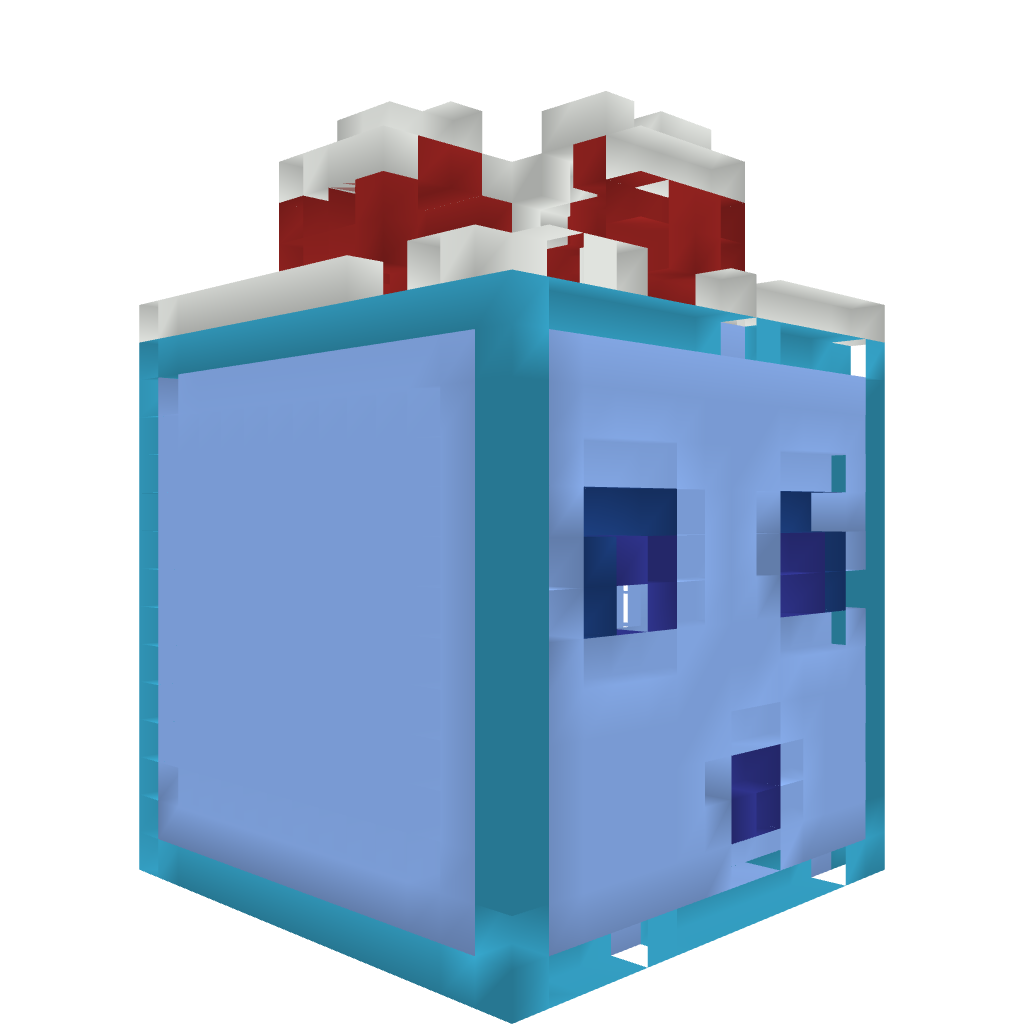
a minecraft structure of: Ice Slime